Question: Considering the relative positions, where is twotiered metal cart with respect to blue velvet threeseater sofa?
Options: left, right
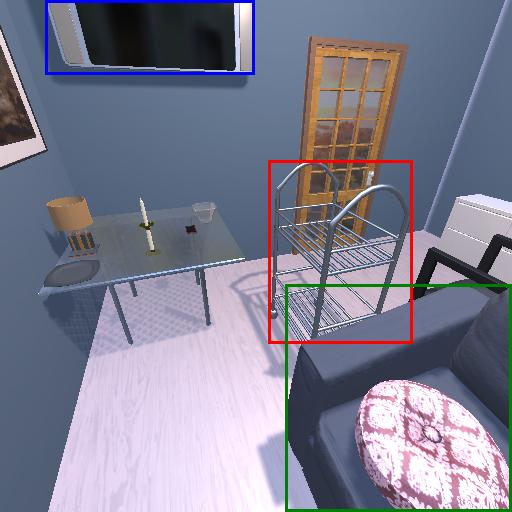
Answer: left